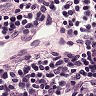
Metastatic tissue present: no